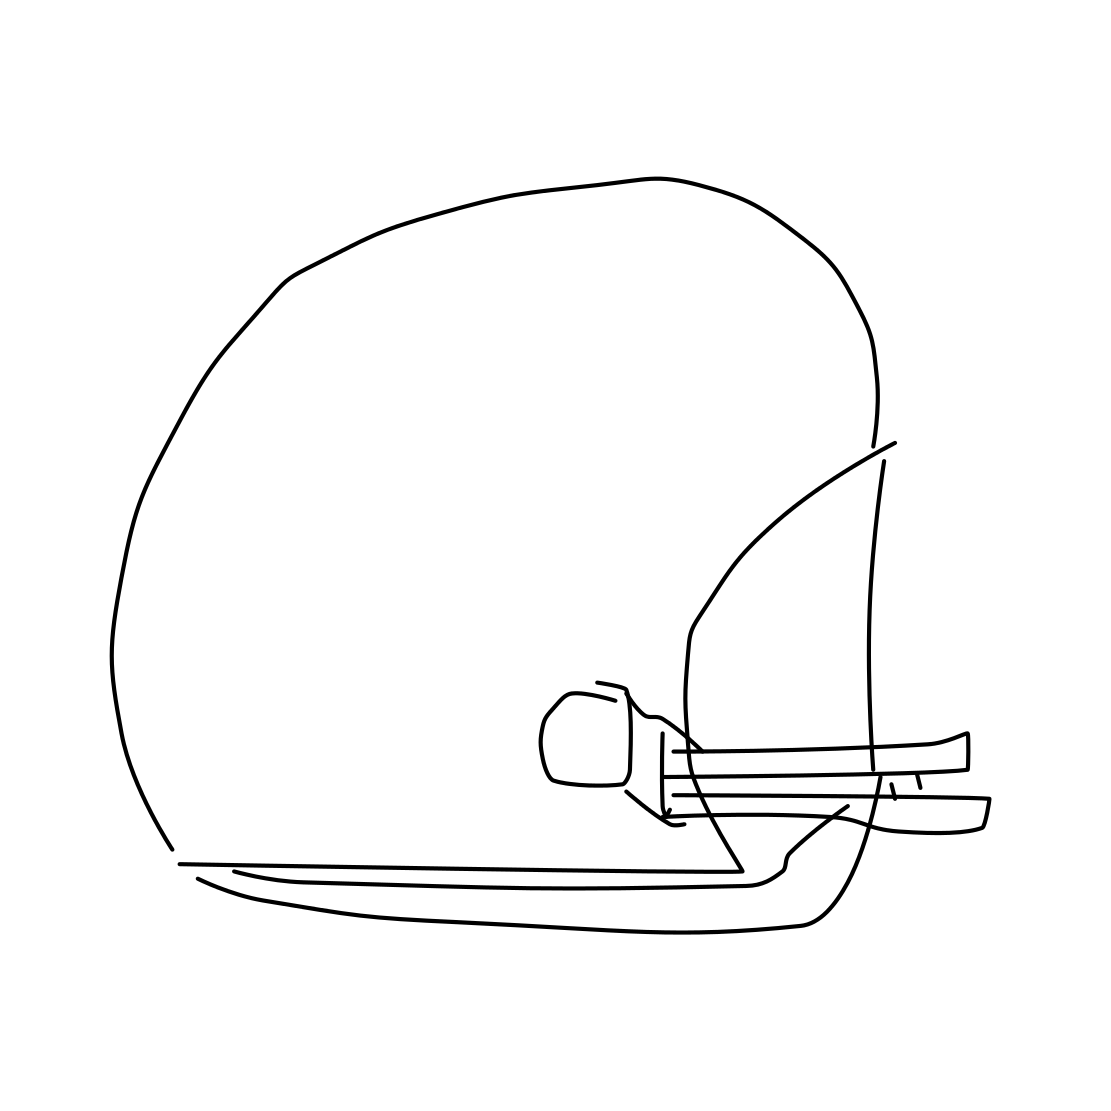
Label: helmet